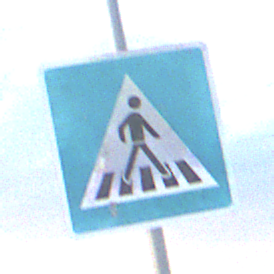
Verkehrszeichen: FussgaengerueberwegLinks
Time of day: SunriseSunset
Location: Outdoor (Nature)
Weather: PartlyCloudy
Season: NotSpecified
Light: Natural